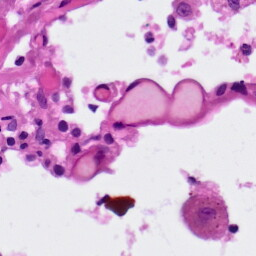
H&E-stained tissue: Lung